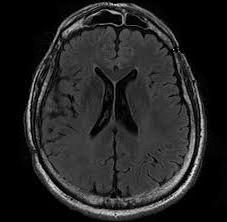
Label: notumor